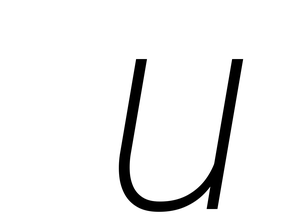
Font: Roboto-Italic_ExtraLight_Italic